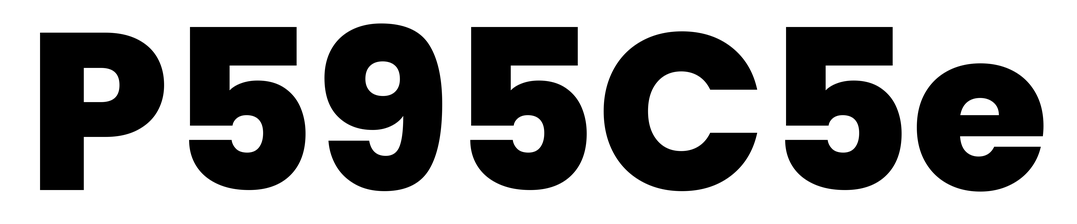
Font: Poppins-ExtraBold